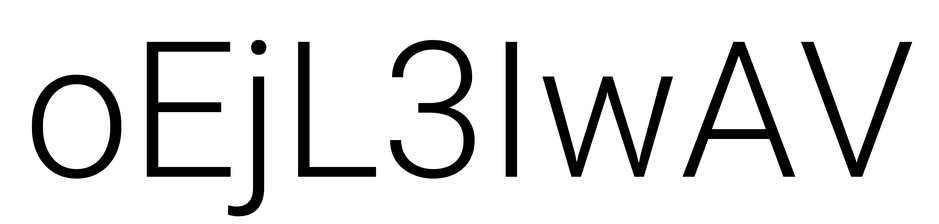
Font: Roboto_Light